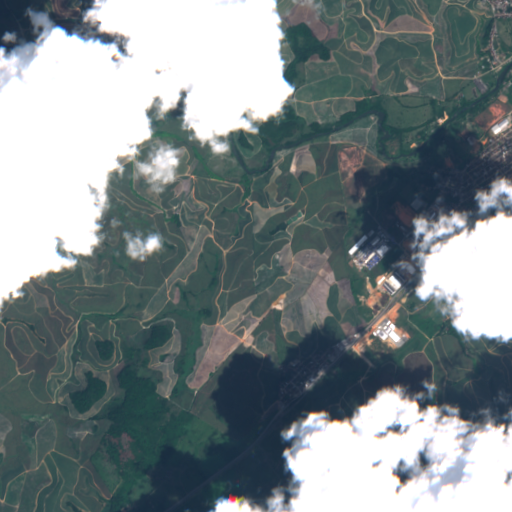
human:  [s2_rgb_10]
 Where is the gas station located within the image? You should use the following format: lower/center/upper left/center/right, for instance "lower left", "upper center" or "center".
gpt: The gas station is located in the lower right of the image.
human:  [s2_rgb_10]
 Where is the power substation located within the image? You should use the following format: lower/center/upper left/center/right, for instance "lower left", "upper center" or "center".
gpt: The power substation is located in the center right of the image.
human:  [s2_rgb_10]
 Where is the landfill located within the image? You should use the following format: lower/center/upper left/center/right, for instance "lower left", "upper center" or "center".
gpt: There is no landfill in the image.